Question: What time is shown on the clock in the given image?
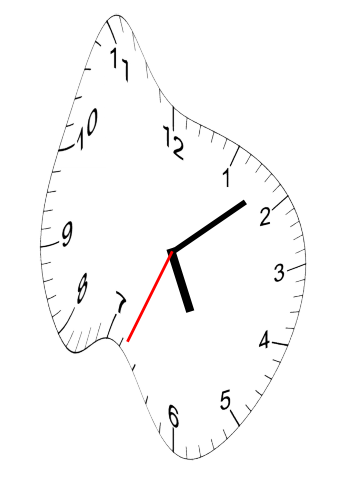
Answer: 05:08:34